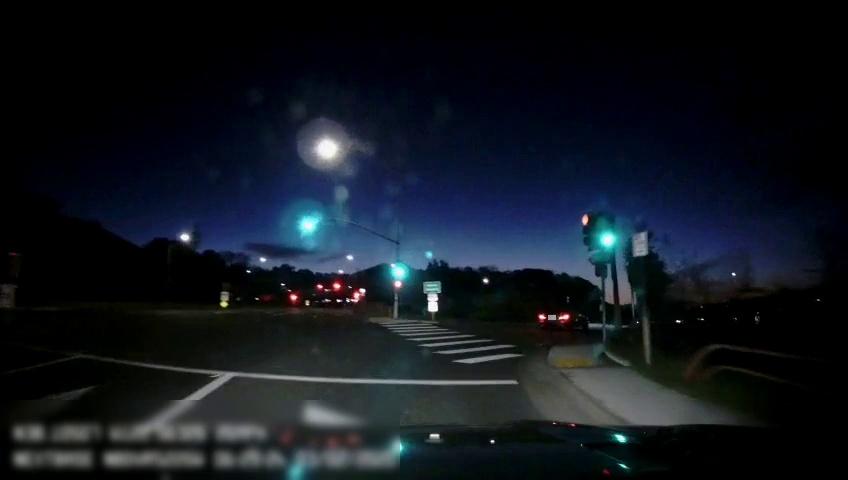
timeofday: Night
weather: Other
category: Drivable Space
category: Vehicles | Car
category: Lanes | Current Lane
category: Lanes | Alternate Lane
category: Traffic | Signs
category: Traffic | Signs
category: Traffic | Signs
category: Traffic | Signs
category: Traffic | Lights